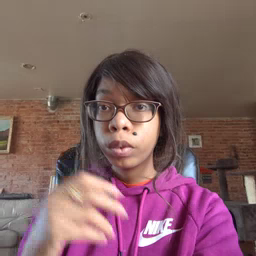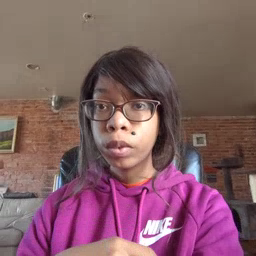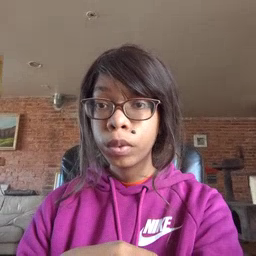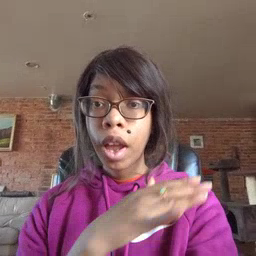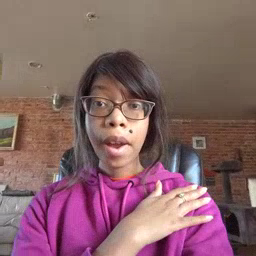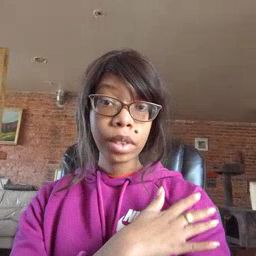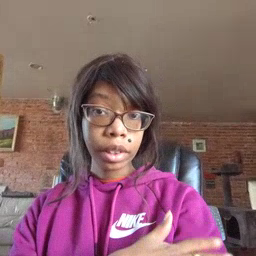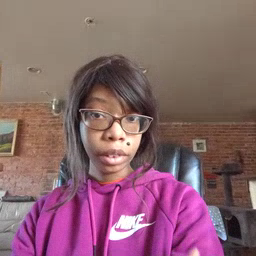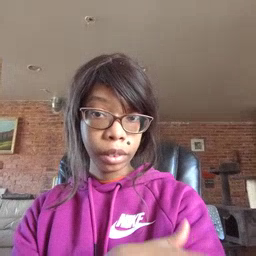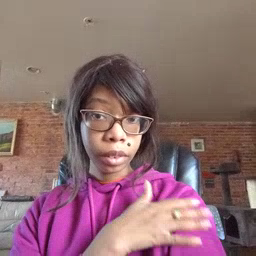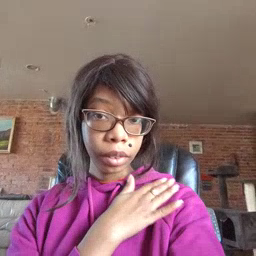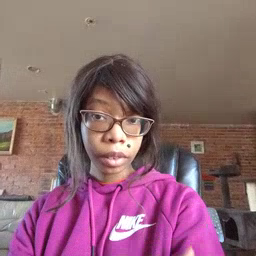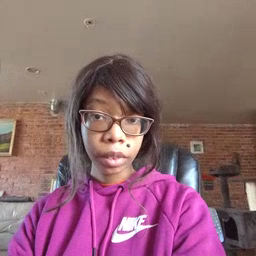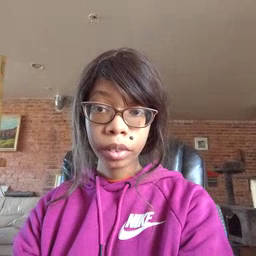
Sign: arm